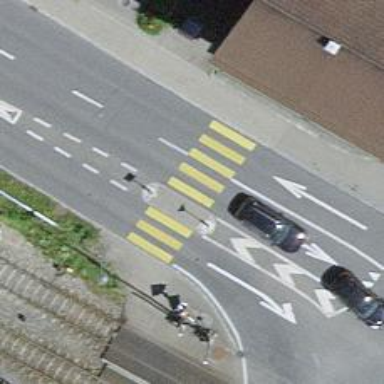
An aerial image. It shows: Uncontrolled footway crossing with markings.